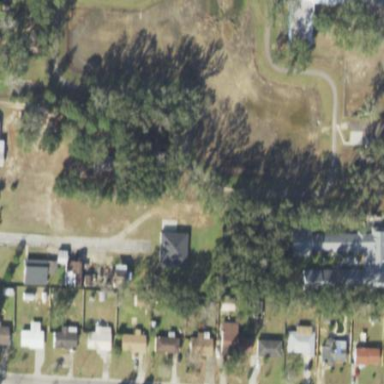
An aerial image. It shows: This residential area consists of single-family homes.